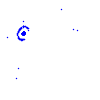
Particle: pion